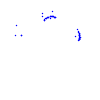
Particle: proton